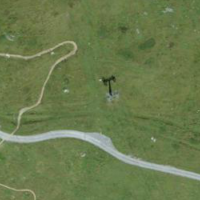
EUNIS habitat code: 26
Species observed at this site:
Chamaenerion angustifolium
Dactylorhiza viridis